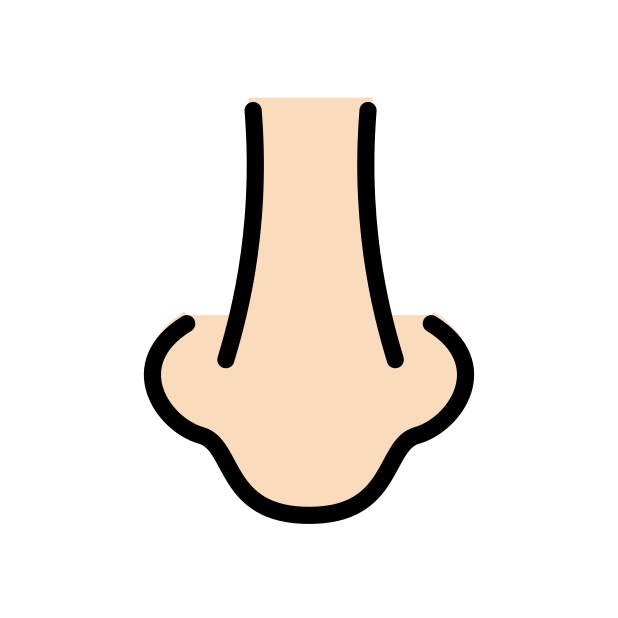
nose: light skin tone